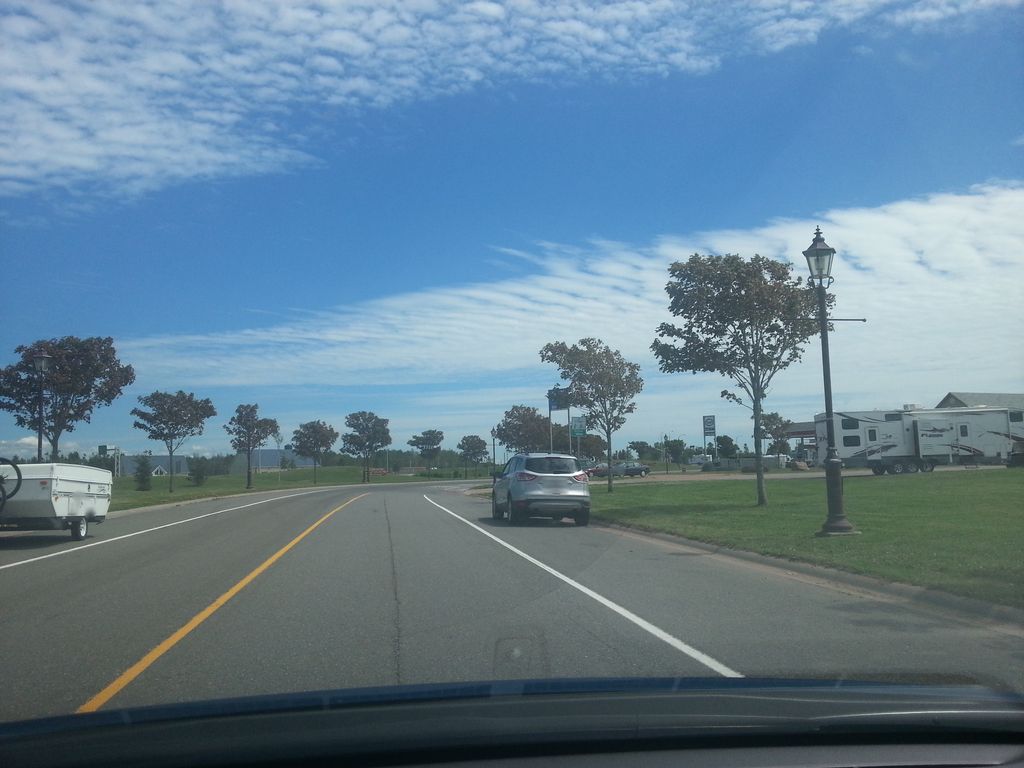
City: charlottetown